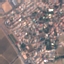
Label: Residential